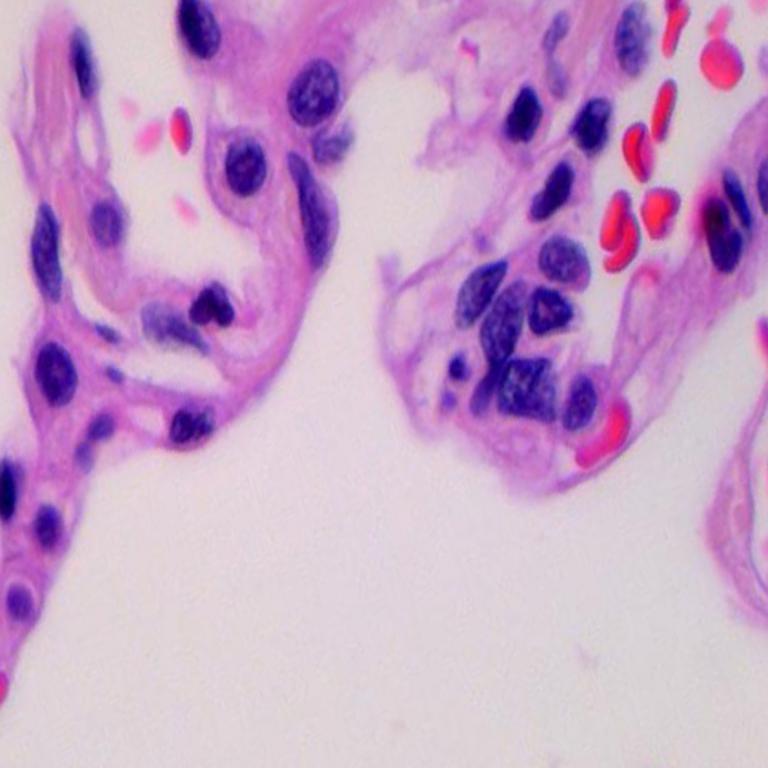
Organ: lung
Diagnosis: benign